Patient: sex M, age 60
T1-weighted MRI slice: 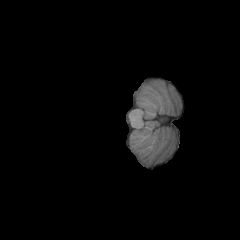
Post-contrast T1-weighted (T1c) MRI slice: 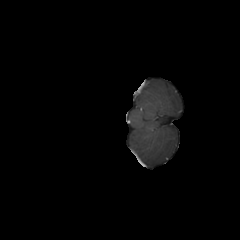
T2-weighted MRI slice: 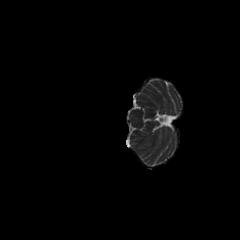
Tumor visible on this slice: no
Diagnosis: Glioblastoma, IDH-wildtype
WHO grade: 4